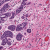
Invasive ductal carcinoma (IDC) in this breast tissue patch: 0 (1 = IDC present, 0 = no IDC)